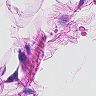
Metastatic tissue present: no